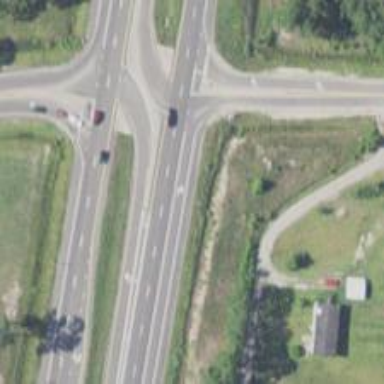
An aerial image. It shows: Trunk link highway.